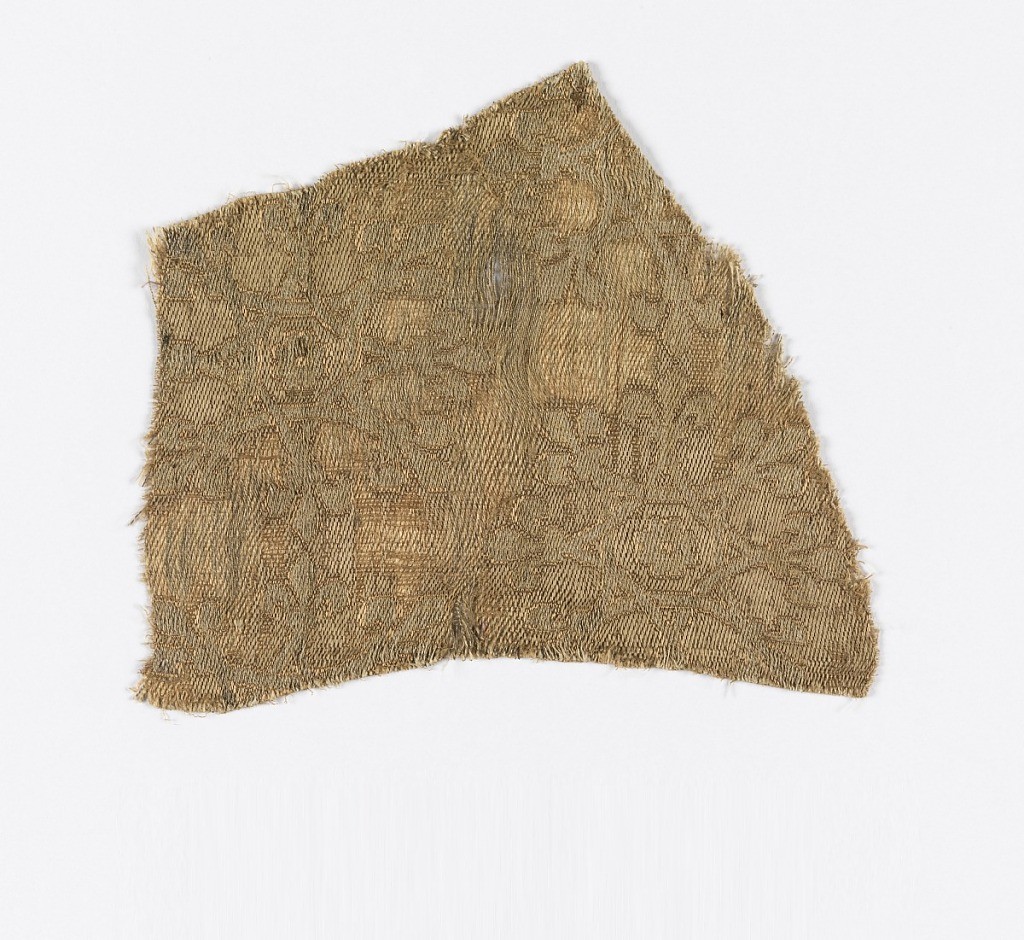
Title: Fragment
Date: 15th–17th century
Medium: silk, metallic, linen Technique: complementary weft 2/1 twill
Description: Eight-pointed star made by interlaced squares on a beige and bronze background. Fleur de lis at star points and flower at center.